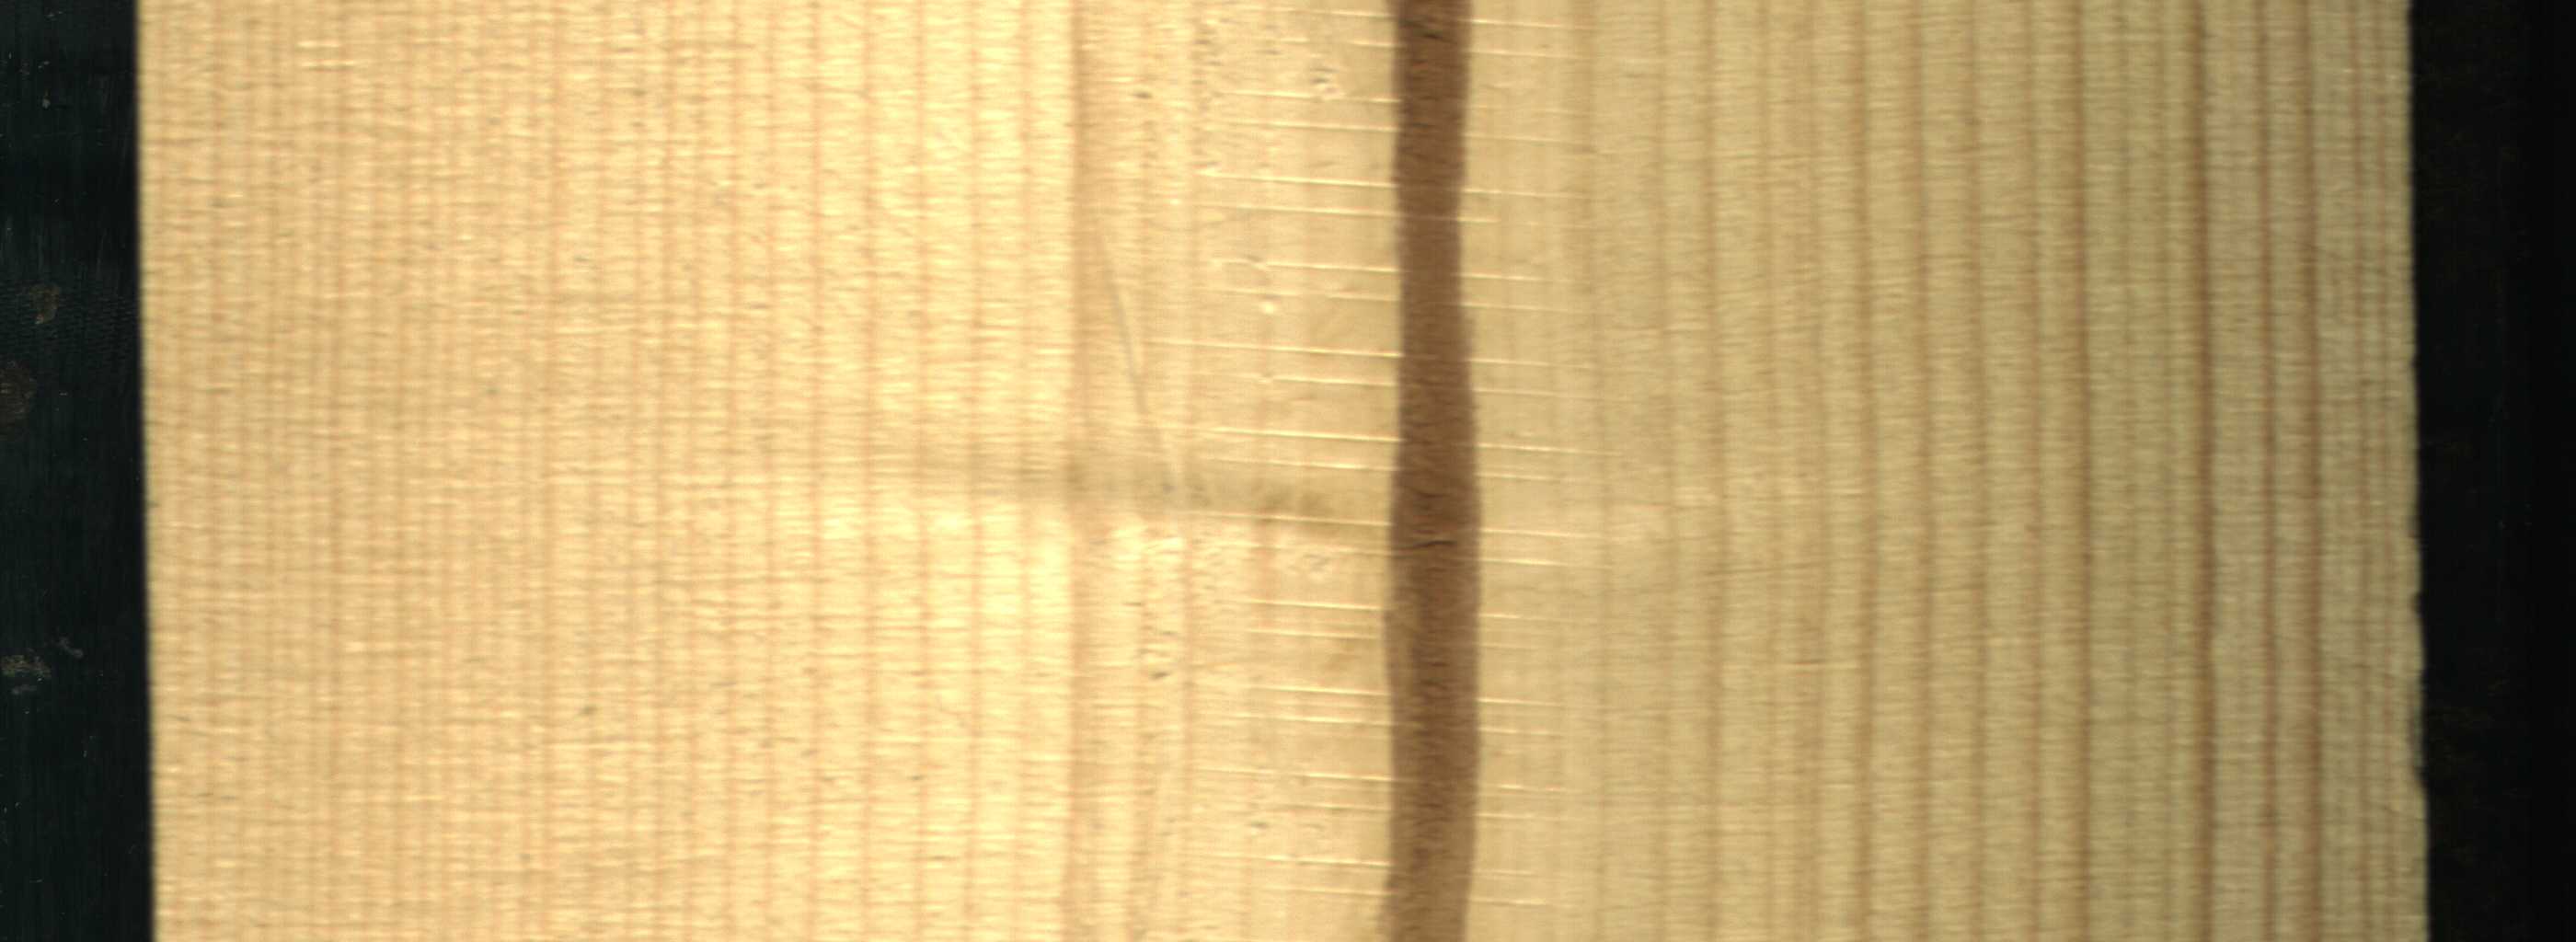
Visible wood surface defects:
Marrow